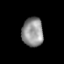
Tissue: prostate
Cell type: T cells
Senescence score: 0.8302
Nuclear area (px): 603
Mean DAPI intensity: 145.769